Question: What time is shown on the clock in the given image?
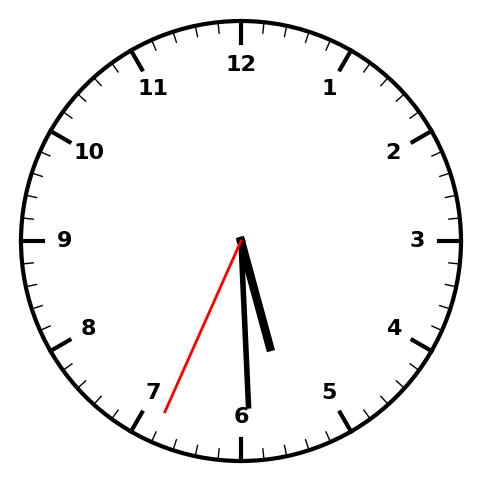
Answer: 05:29:34